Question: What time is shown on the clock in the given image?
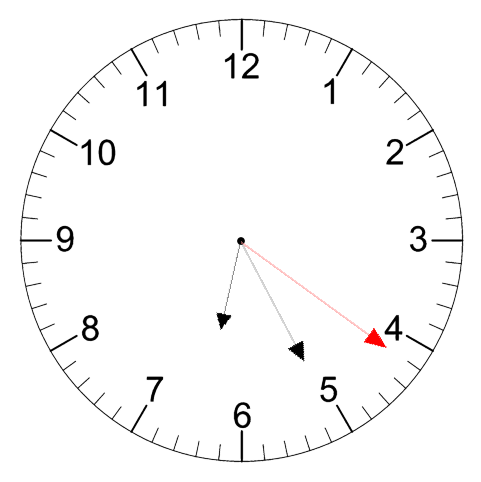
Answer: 06:25:21